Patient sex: M
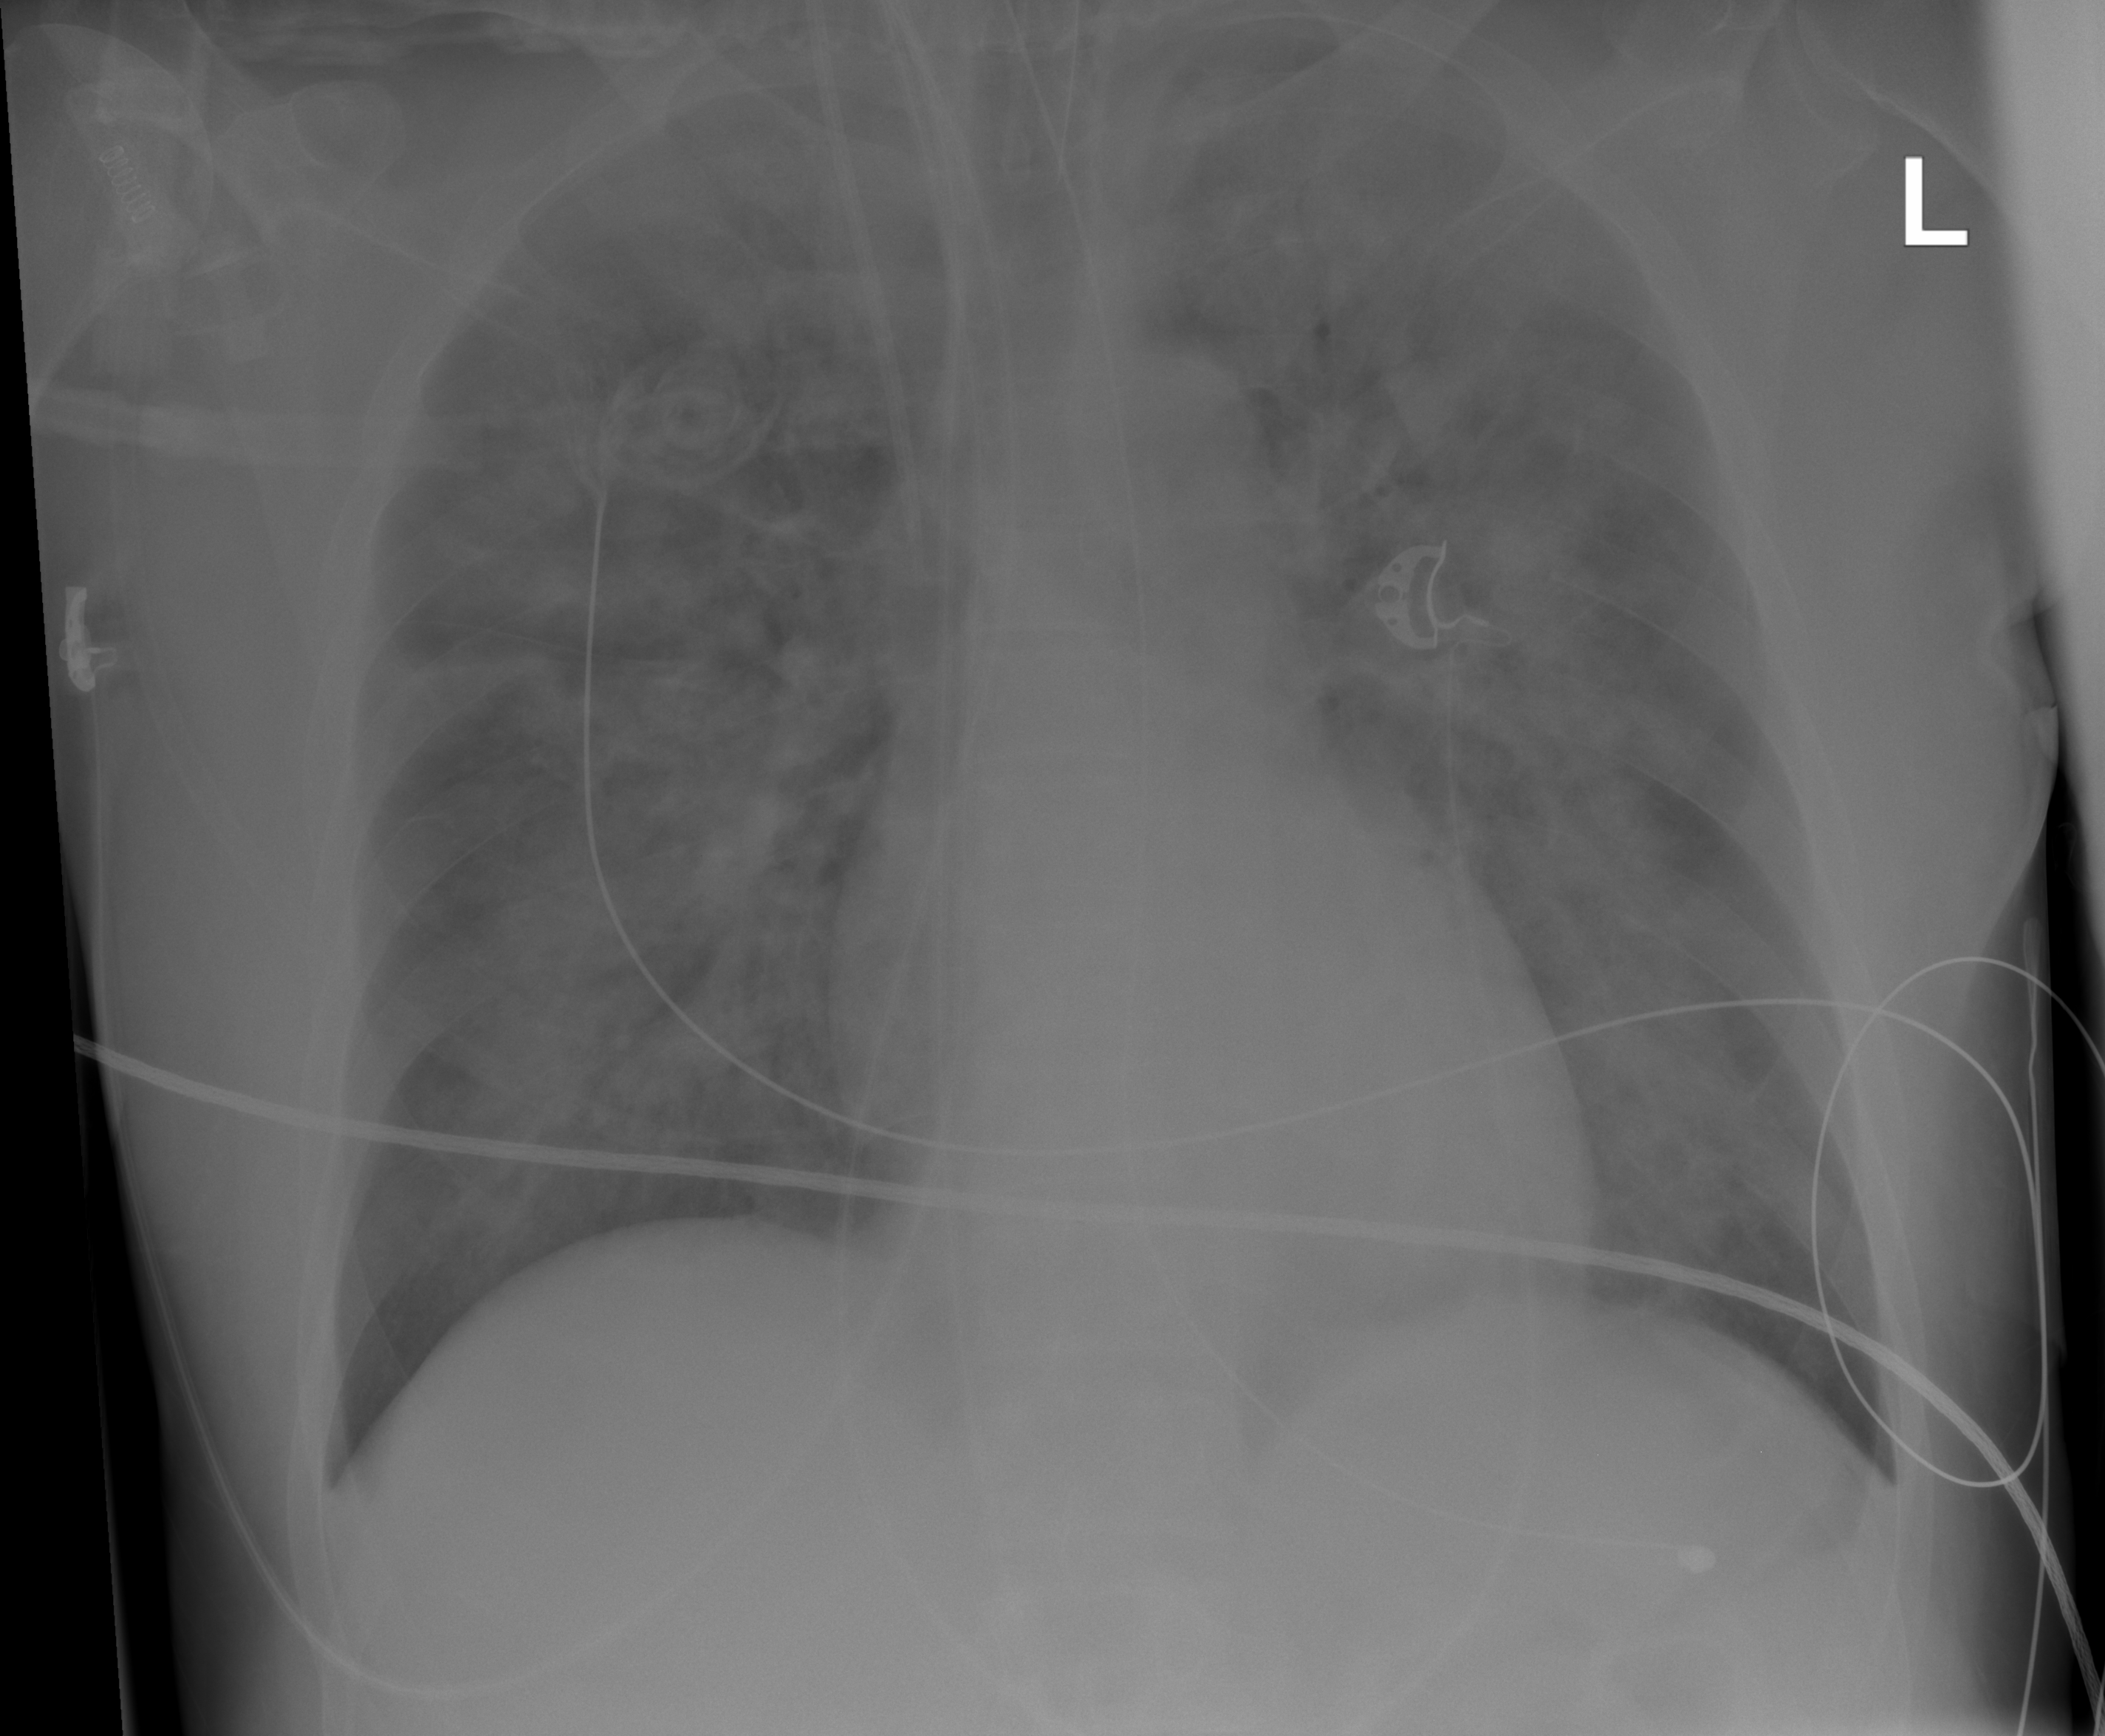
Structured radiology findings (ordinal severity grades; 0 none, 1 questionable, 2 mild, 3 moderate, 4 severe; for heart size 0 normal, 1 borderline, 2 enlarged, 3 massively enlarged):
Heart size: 0
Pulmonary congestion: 4
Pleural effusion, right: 0
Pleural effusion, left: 0
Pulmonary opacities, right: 3
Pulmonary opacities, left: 3
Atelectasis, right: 3
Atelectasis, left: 3